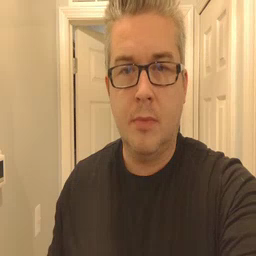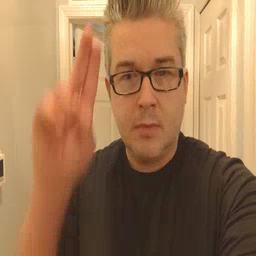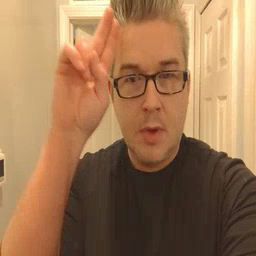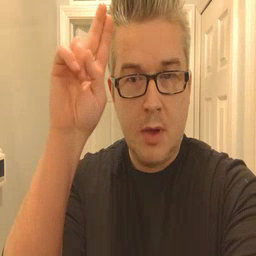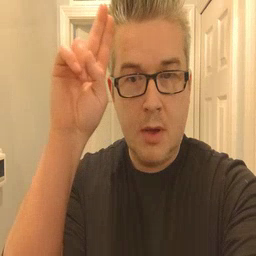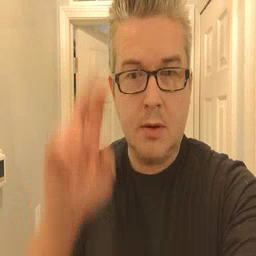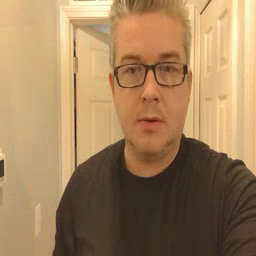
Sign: uncle